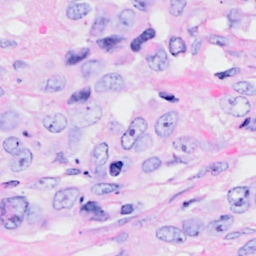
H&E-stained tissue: Breast